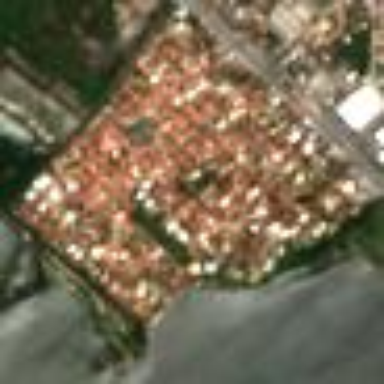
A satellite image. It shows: Residential area consisting of condominiums.